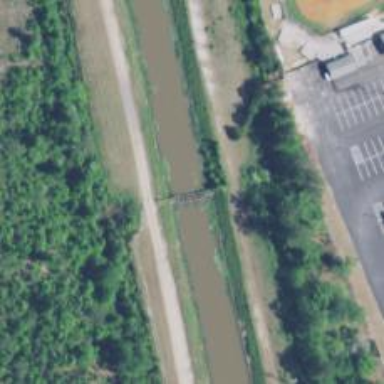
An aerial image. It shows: Canal.